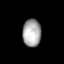
Tissue: prostate
Cell type: T cells
Senescence score: 0.7003
Nuclear area (px): 502
Mean DAPI intensity: 166.958